Interaction volume radius: 10 \u00c5
Interaction volume height: 40 \u00c5
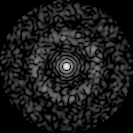
Disorder parameter: 0.8479